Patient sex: M
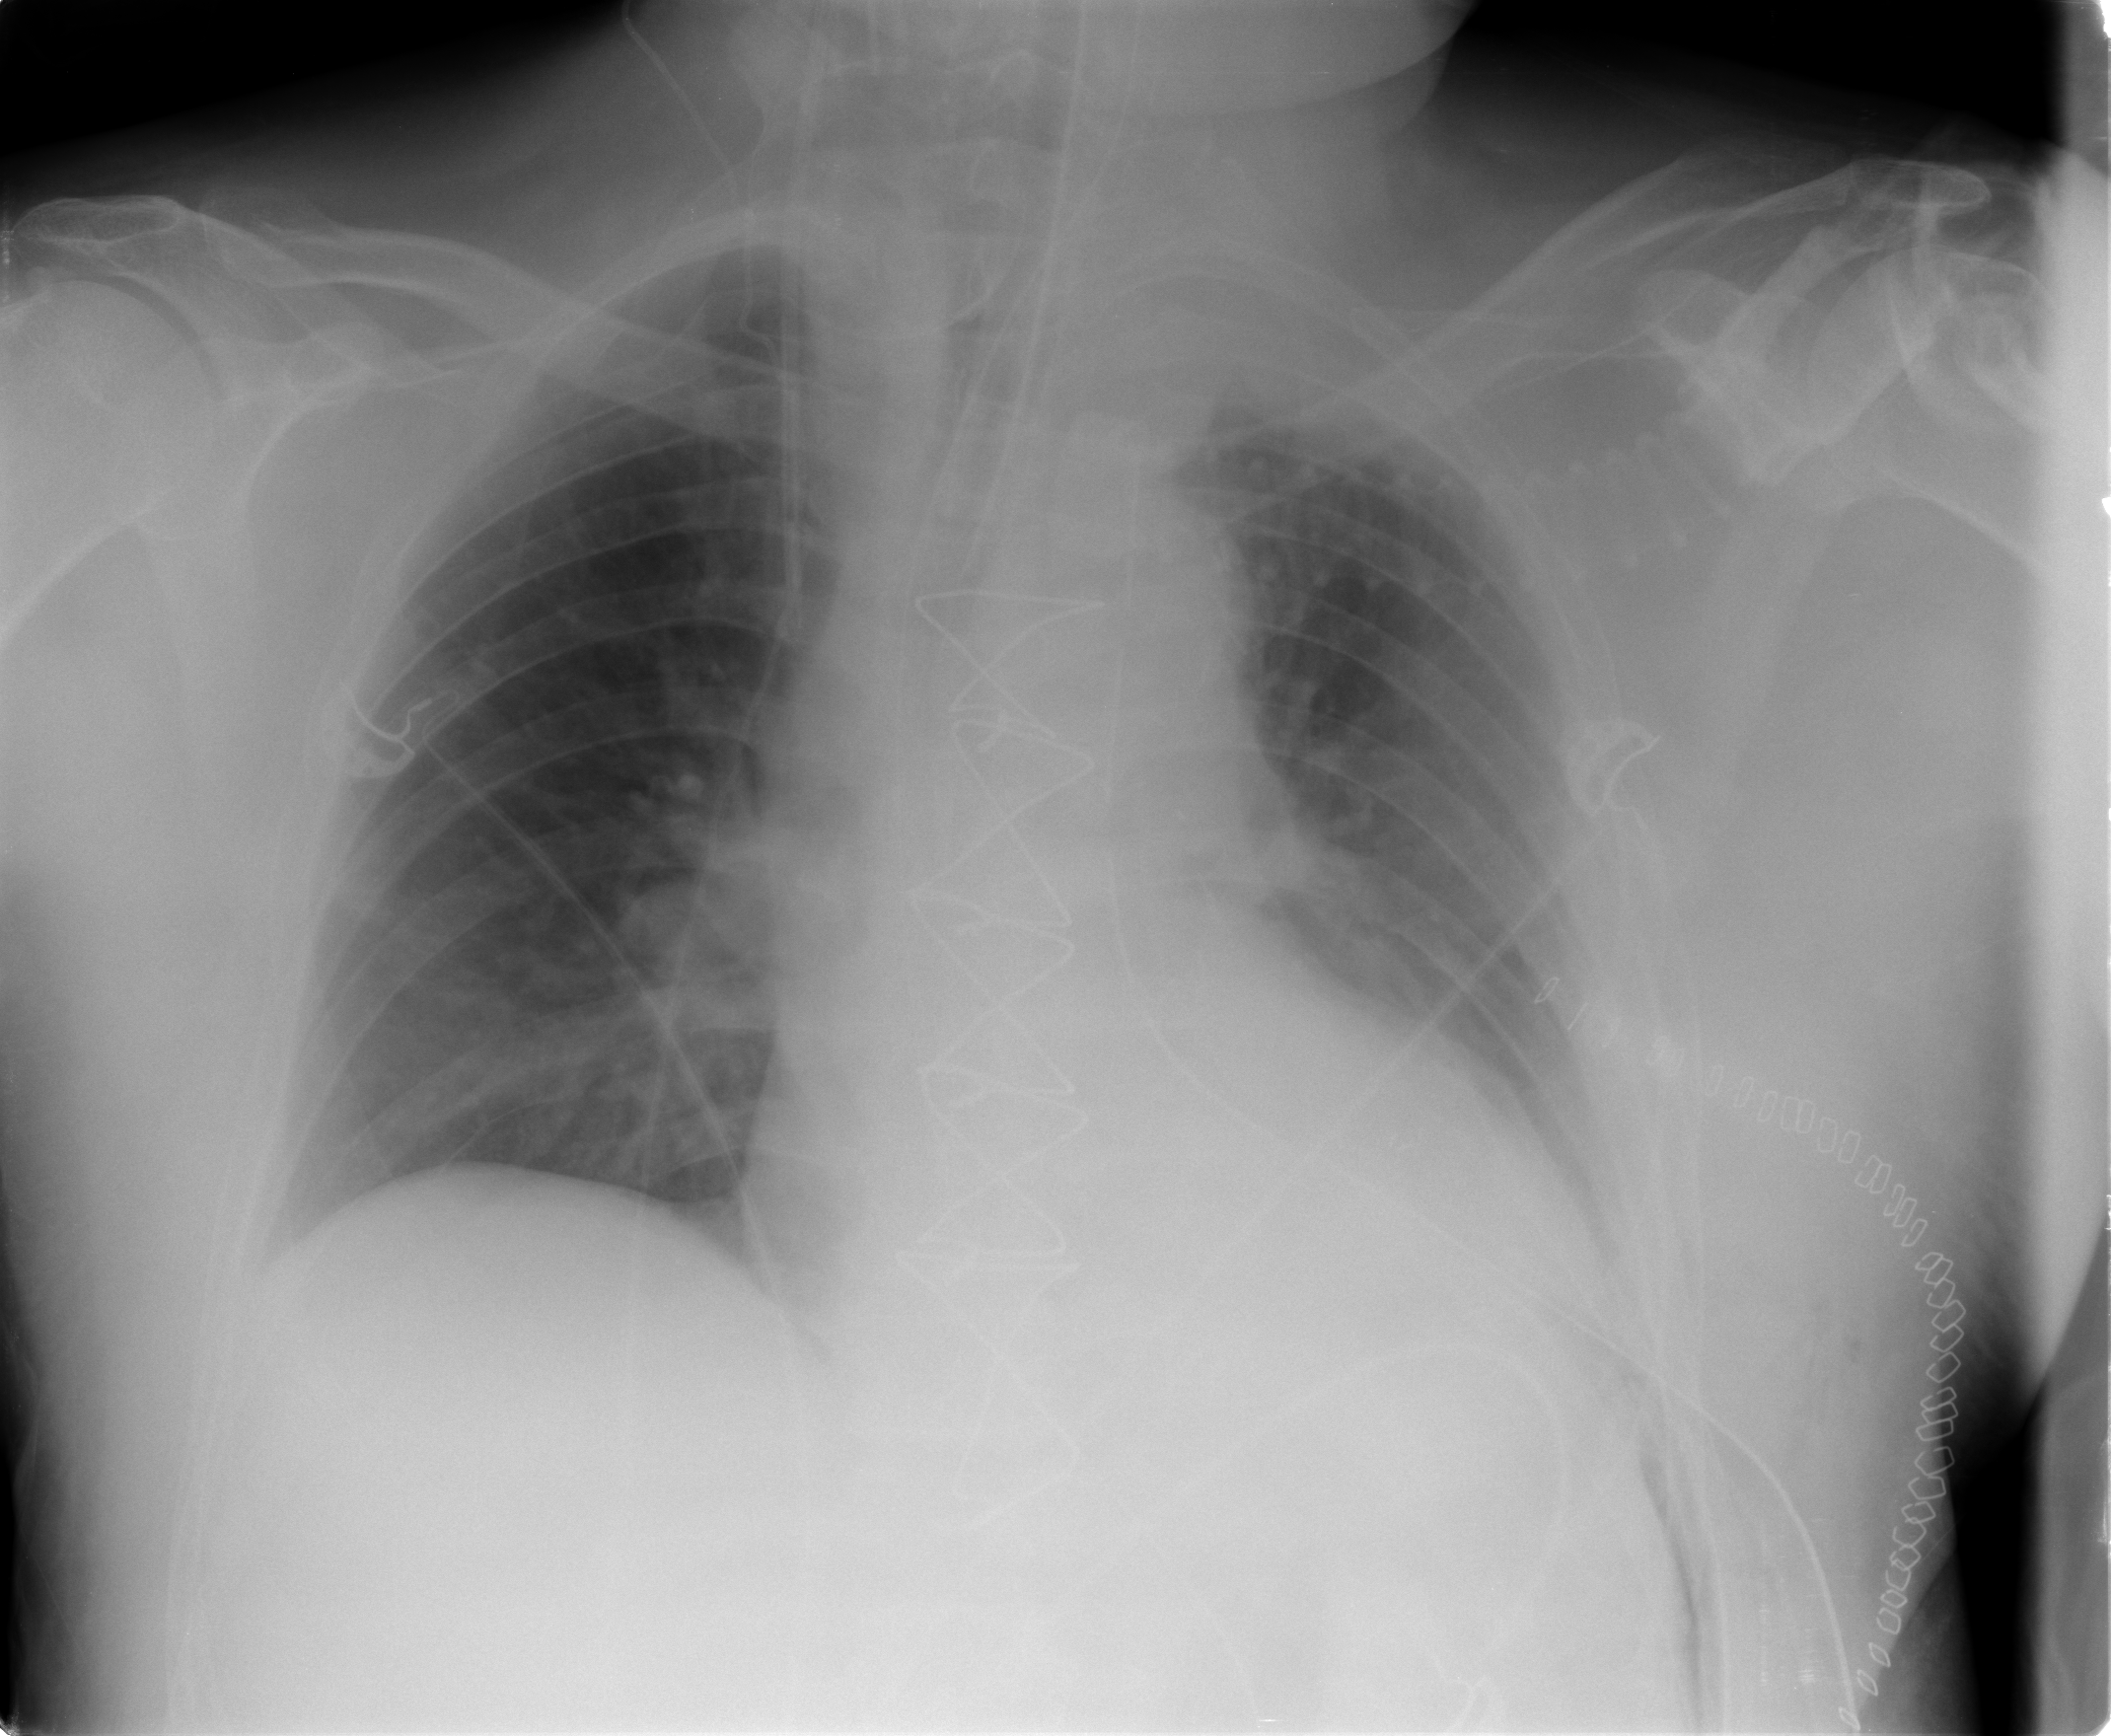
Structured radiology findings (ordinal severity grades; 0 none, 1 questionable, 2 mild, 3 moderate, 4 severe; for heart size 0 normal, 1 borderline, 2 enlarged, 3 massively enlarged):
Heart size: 0
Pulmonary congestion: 0
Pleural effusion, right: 0
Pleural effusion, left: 0
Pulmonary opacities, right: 0
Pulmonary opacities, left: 0
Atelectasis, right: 0
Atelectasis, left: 2